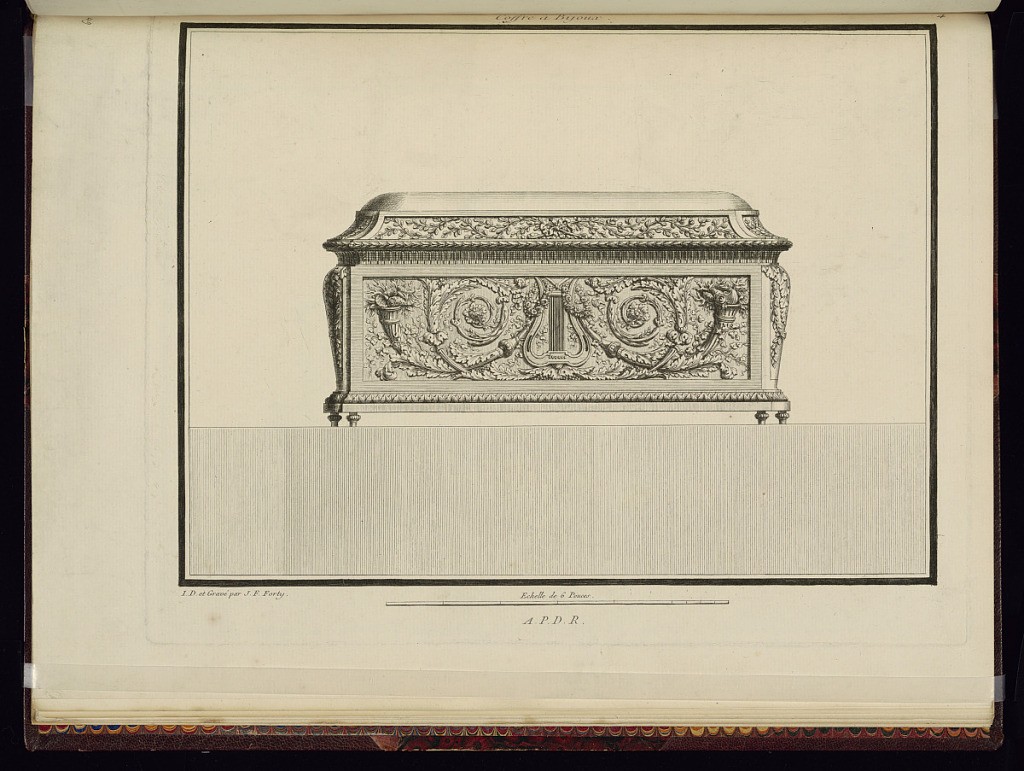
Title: Coffre à Bijoux
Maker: Jean François Forty, active 1775 – 1790
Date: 1774–88
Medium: Etching and engraving on paper
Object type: Print
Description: Design for a jewelry box that could be made in silver, gold, or porcelain, decorated scrolling leaves (rinceaux), foliate branches, ribbons, rosettes, fluting, laurel leaves, festoons of flowers, cornucopia, and a lyre. The plate is titled, numbered, and signed.